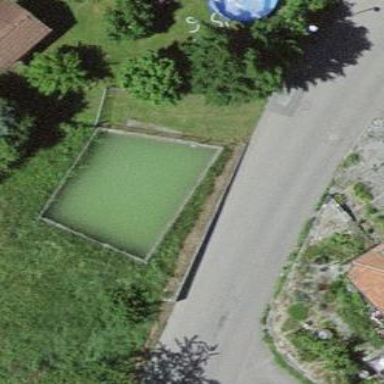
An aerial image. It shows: Emergency water tank in natural water setting.